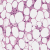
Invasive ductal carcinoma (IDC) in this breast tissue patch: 0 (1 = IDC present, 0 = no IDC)